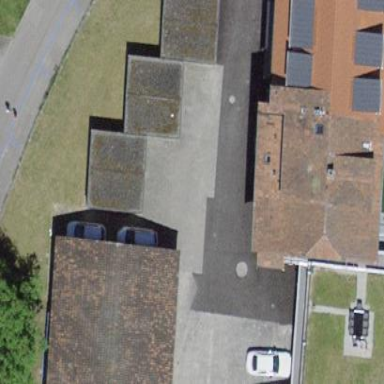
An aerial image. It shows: Garage with flat roof.